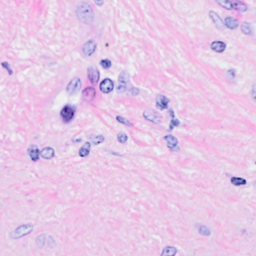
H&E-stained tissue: Breast